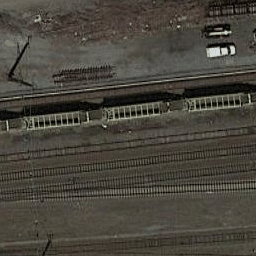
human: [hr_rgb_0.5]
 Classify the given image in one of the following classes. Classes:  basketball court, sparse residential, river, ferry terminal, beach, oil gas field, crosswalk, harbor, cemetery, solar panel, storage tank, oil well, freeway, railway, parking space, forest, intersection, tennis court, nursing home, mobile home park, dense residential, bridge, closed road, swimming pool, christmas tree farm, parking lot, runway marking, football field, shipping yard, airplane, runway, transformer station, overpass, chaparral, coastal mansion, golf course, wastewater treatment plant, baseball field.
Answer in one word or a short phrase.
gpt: railway